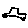
Label: car